Aerial crown-view tile of a tropical tree (Barro Colorado Island, Panama), acquired 20241014:
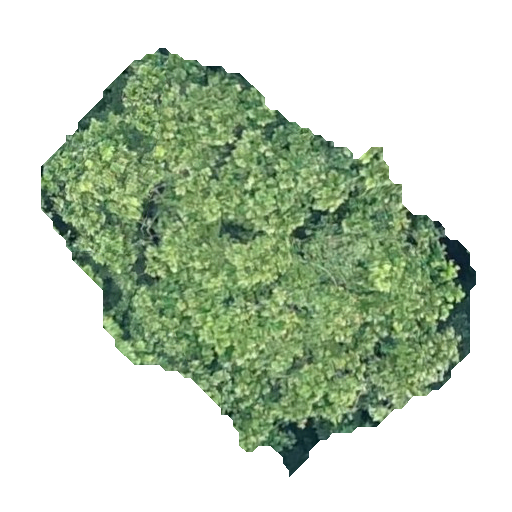
Species: Anacardium excelsum
GBIF accepted scientific name: Anacardium excelsum
Crown area: 169.437 m²